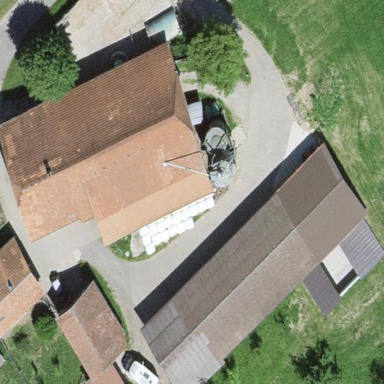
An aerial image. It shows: Farm building with half-hipped roof shape.